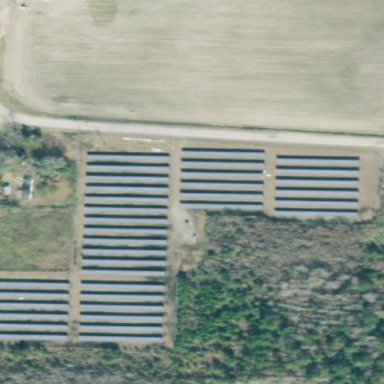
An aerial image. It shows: Solar power generator utilizing photovoltaic technology with solar photovoltaic panels.